Interaction volume radius: 5 \u00c5
Interaction volume height: 30 \u00c5
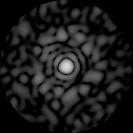
Disorder parameter: 0.8386